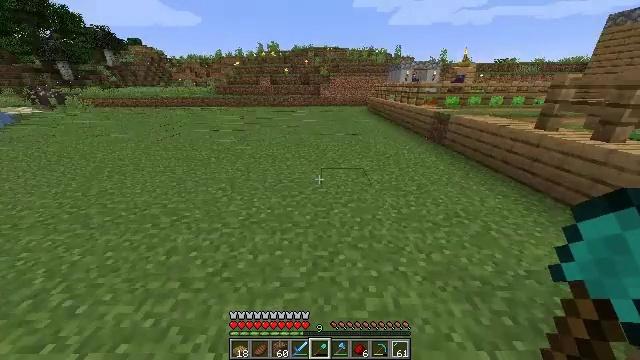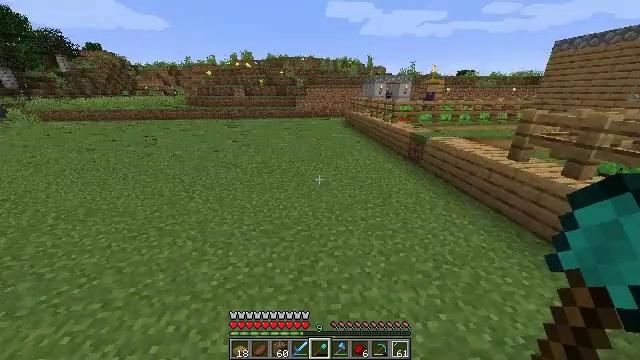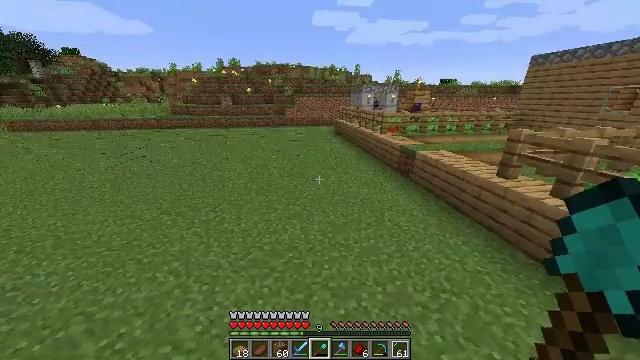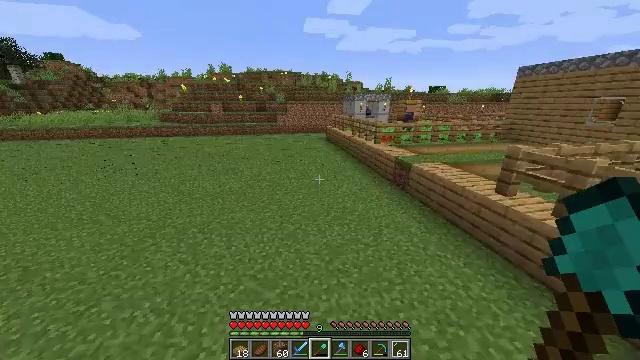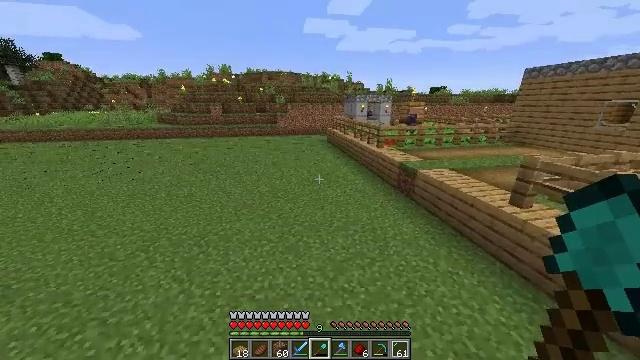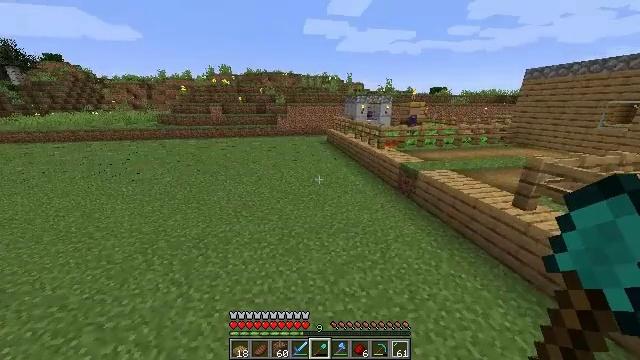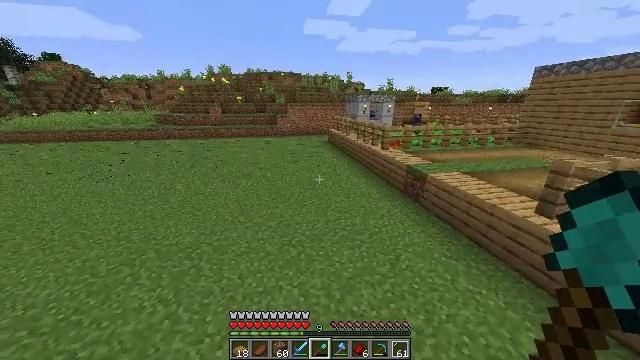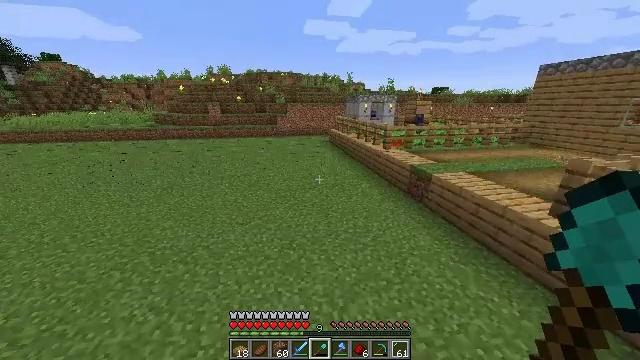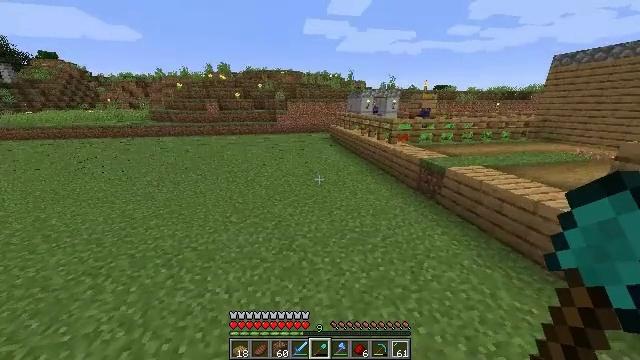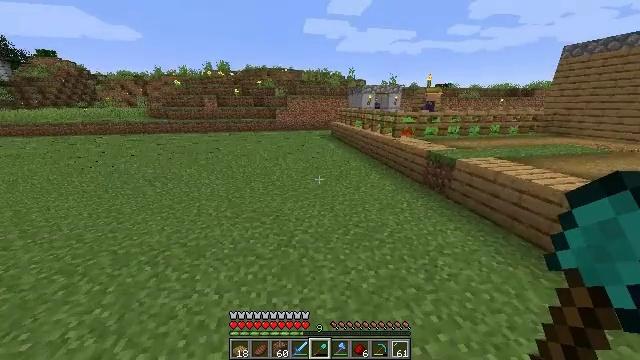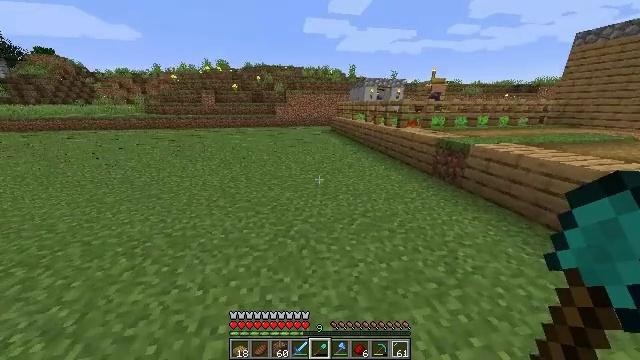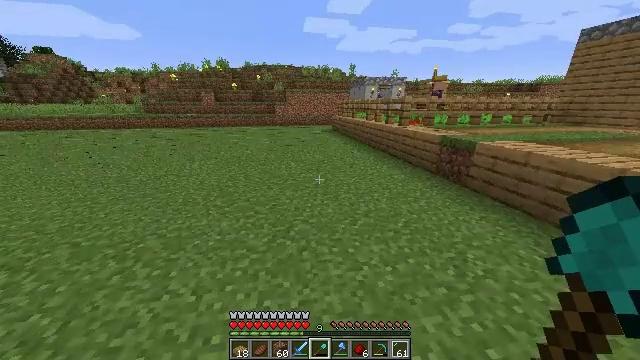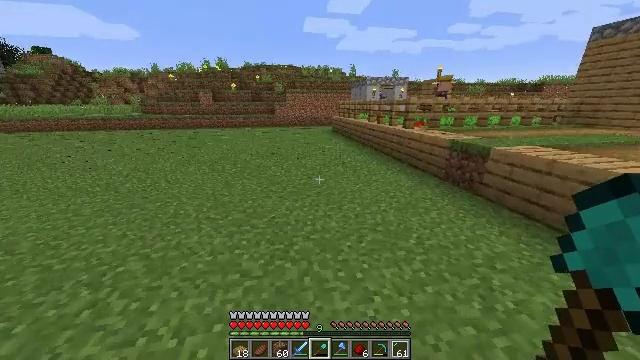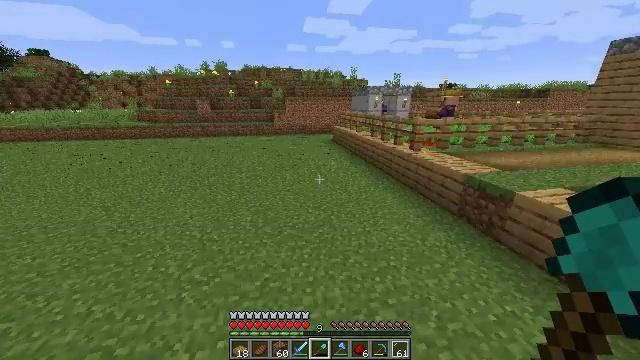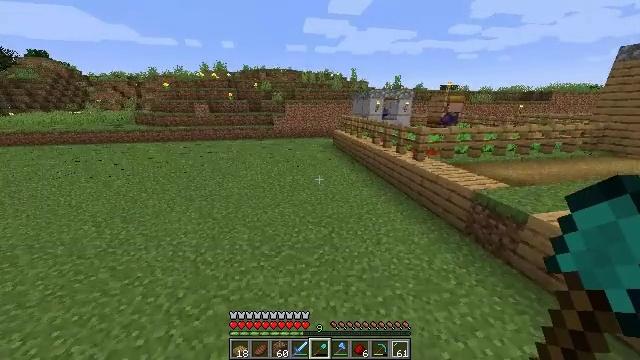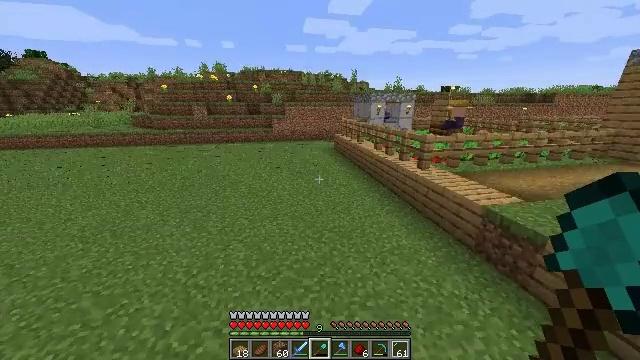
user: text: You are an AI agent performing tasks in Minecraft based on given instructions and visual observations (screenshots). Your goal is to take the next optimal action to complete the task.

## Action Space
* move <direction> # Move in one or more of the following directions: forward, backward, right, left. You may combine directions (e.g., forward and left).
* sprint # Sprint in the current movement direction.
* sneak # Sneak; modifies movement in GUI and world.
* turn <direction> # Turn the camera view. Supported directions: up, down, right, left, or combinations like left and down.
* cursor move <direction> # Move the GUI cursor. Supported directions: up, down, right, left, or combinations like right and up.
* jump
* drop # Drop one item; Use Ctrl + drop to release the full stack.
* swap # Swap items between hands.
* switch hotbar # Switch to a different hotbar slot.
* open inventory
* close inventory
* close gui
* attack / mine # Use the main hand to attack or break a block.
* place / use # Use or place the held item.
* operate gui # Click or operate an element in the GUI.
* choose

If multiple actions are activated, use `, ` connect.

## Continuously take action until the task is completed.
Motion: motion action
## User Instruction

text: Dig up carrots from the soil.
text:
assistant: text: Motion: move forward, turn right and up, jump
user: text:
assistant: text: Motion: move forward, turn right and up, jump
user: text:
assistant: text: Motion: move forward, turn right and up, jump
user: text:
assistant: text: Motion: move forward, jump
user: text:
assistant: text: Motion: move forward, jump
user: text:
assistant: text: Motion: move forward, jump
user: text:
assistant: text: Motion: move forward, jump
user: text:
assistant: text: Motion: move forward, jump
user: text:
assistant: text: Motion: move forward, jump
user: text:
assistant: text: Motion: move forward, jump
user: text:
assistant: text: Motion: move forward, sprint, jump
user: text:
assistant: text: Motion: move forward, sprint, jump
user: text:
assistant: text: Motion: move forward, sprint, jump
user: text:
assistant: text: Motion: move forward, sprint, jump
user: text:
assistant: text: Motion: move forward, jump
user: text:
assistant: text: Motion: move forward, jump
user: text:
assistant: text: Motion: move forward, turn left, jump
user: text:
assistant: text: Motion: move forward, jump
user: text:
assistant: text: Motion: move forward, jump
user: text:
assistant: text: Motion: move forward, jump
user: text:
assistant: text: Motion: move forward, jump
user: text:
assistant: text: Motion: move forward, sprint, jump
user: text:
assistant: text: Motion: move forward, sprint, jump
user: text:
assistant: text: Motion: move forward, sprint, jump
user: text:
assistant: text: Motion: move forward, jump
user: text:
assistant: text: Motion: move forward, jump
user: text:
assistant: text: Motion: move forward, jump
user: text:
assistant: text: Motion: move forward, jump
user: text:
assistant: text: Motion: move forward, jump
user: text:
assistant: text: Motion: move forward, jump